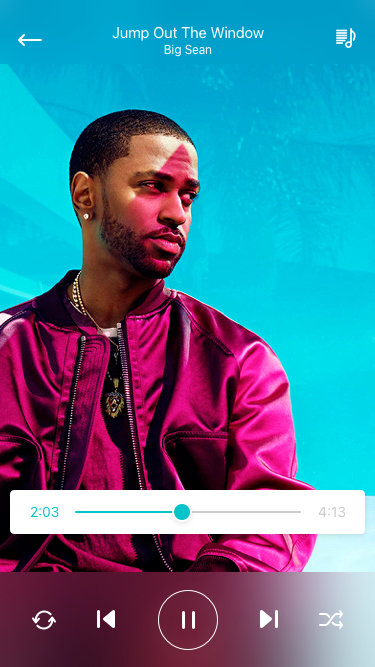
Text in this UI design:
2:03
4:13
Jump Out The Window
Big Sean